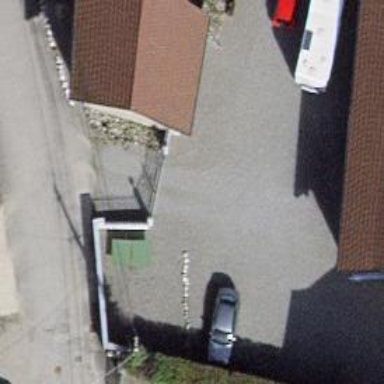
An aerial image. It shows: Gate.